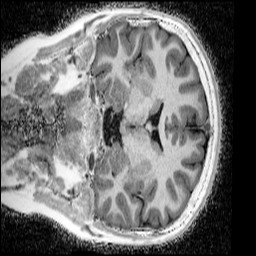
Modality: UNIT1_denoised
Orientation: coronal
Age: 13
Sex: male
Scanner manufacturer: siemens
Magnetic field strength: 3 T
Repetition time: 4 s
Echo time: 0.00299 s